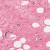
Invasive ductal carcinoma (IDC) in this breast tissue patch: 0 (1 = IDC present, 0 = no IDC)